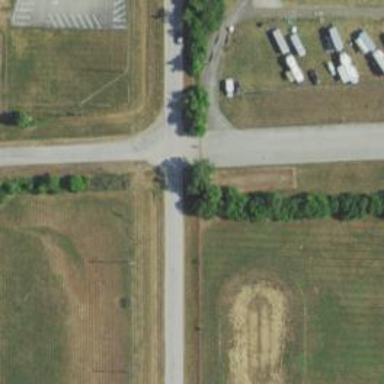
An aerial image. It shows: Raceway for motor sports.